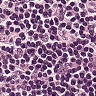
Metastatic tissue present: no